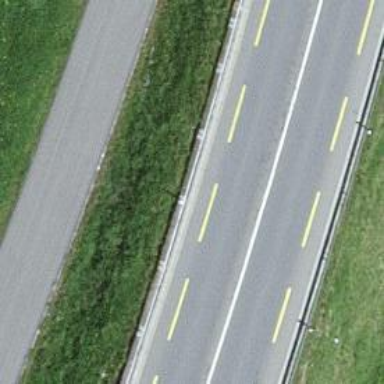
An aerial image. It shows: Primary road with asphalt surface and designated cycle lane.